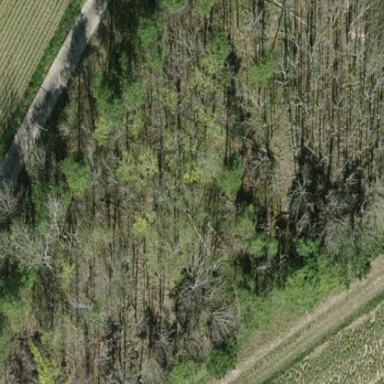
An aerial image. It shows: Beautiful woodland area.